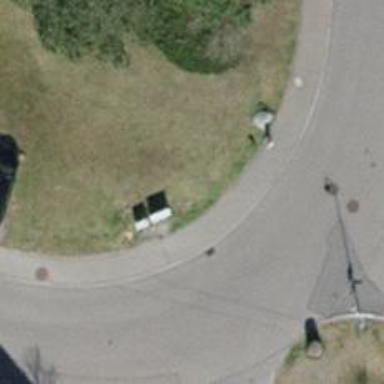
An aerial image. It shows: Asphalt sidewalk along the footway.